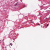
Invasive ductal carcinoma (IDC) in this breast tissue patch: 0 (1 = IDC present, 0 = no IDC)